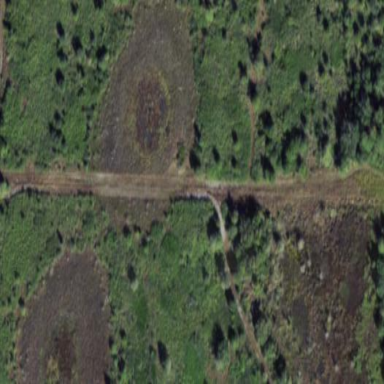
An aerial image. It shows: Marshy wetland area.